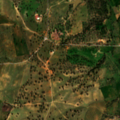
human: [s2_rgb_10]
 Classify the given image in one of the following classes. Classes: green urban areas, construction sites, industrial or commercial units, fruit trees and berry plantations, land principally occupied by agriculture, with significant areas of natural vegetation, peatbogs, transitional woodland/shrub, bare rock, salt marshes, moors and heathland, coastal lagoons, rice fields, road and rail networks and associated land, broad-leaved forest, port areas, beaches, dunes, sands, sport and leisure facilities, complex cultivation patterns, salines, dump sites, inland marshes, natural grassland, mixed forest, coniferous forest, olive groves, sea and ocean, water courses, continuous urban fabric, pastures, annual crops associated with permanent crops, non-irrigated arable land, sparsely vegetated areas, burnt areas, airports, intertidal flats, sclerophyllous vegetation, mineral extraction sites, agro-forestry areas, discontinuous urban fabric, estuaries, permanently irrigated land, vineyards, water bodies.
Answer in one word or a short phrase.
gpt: non-irrigated arable land, olive groves, complex cultivation patterns, agro-forestry areas